Aerial crown-view tile of a tropical tree (Barro Colorado Island, Panama), acquired 20240716:
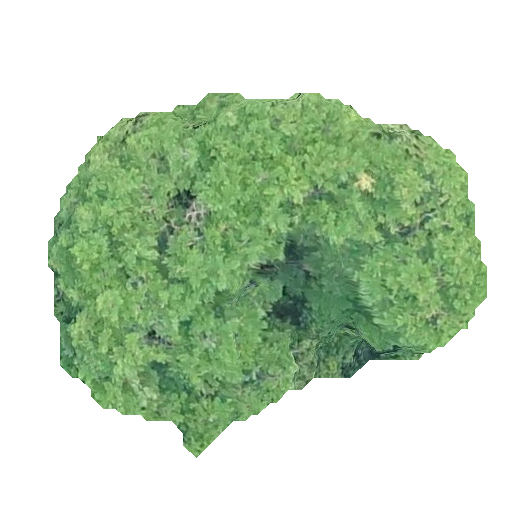
Species: Platypodium elegans
GBIF accepted scientific name: Platypodium elegans
Crown area: 175.774 m²